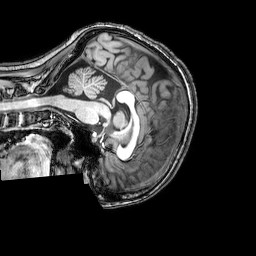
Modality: T1w
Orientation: sagittal
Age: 50
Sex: female
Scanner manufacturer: philips
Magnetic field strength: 3 T
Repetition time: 0.008113 s
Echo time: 0.003709 s